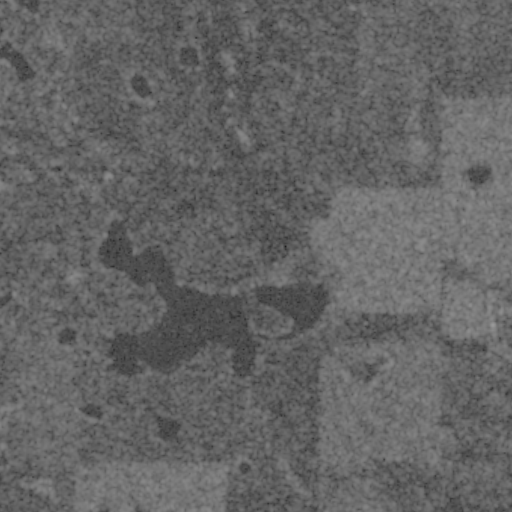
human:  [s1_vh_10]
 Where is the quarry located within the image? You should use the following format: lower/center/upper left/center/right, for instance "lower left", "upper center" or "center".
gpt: The quarry is located in the center of the image.
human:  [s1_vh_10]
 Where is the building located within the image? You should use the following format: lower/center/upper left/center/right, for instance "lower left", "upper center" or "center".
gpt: The building is located in the center right of the image.
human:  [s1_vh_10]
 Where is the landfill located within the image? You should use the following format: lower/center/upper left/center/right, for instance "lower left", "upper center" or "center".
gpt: There is no landfill in the image.

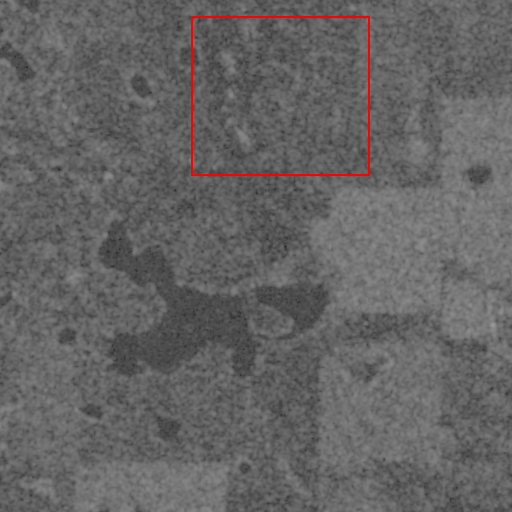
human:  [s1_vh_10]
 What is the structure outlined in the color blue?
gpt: There is no blue outline.
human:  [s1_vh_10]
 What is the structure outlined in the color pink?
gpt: There is no structure outlined in pink.